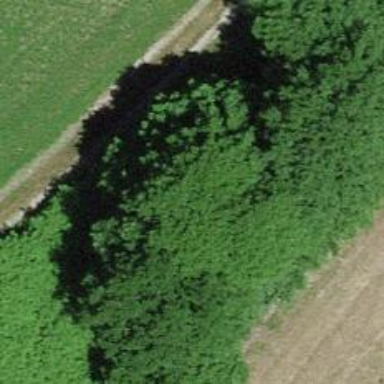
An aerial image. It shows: Hedge barrier.